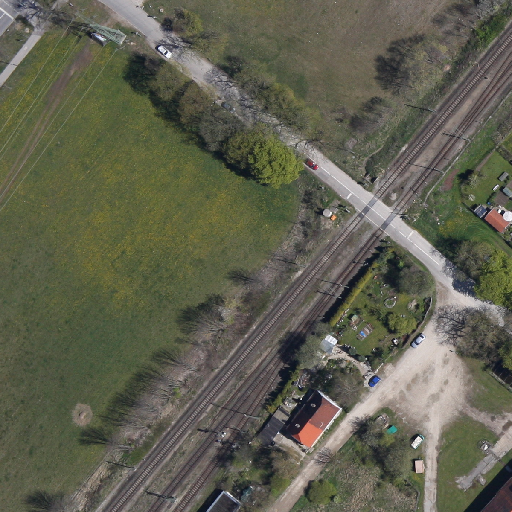
Referring expression: vehicle driving on the road